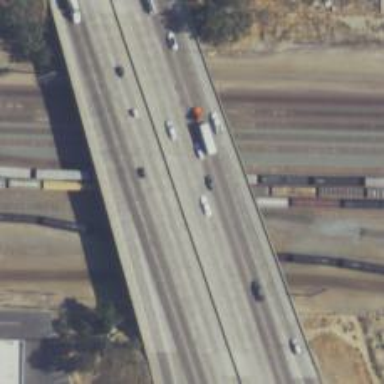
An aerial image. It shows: Bridge on motorway link.